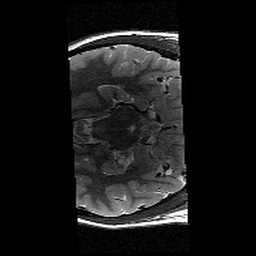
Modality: T2w
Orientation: axial
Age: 13
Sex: female
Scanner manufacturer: siemens
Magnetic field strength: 3 T
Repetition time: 9.23 s
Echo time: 0.067 s